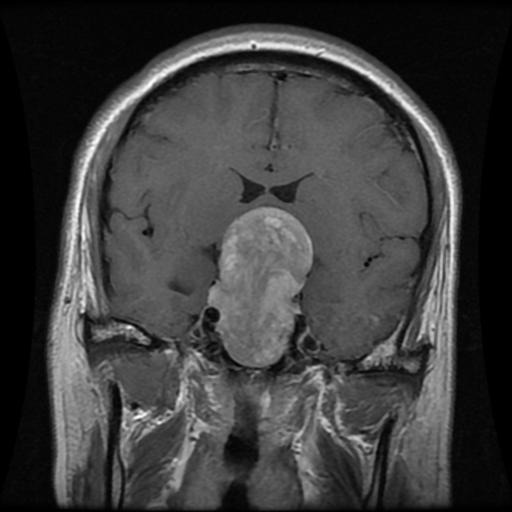
Label: pituitary